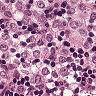
Metastatic tissue present: yes